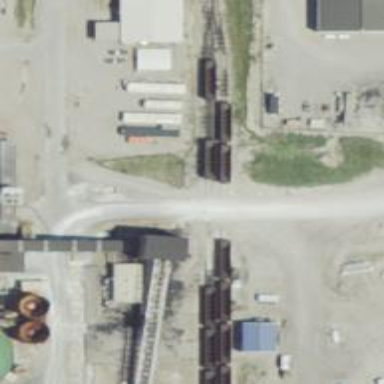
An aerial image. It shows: Rail spur service.